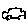
Label: car